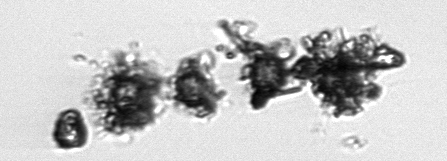
Label: Thalassiosira_TAG_external_detritus